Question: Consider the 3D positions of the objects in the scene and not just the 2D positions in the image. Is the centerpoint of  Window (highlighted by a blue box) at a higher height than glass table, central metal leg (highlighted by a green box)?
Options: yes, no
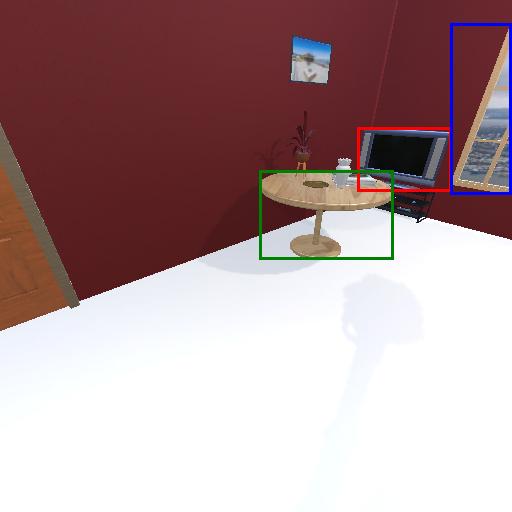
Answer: yes